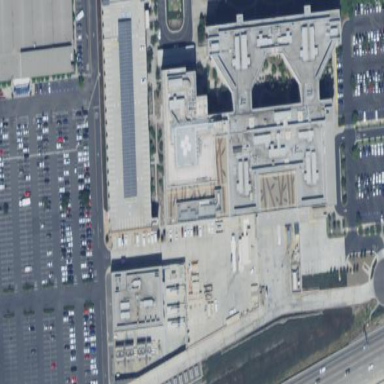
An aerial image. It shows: Hospital building.